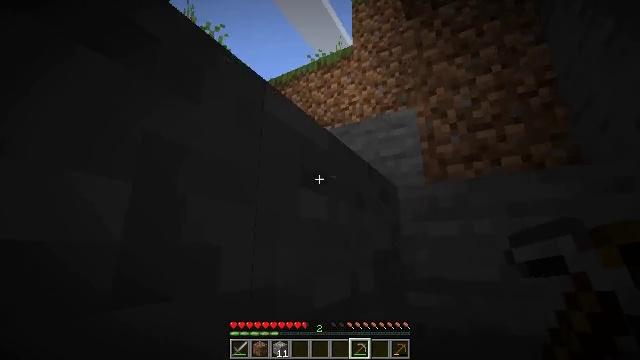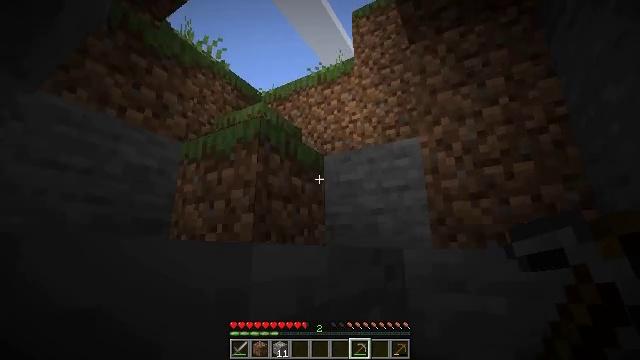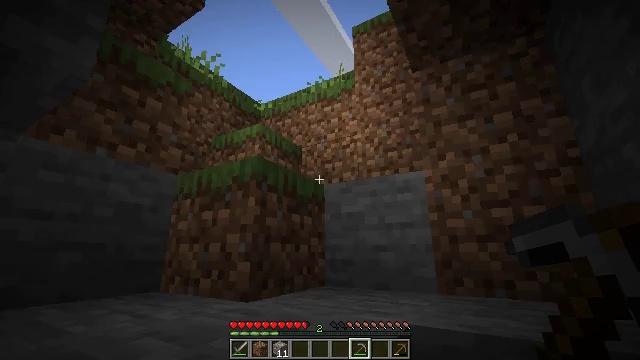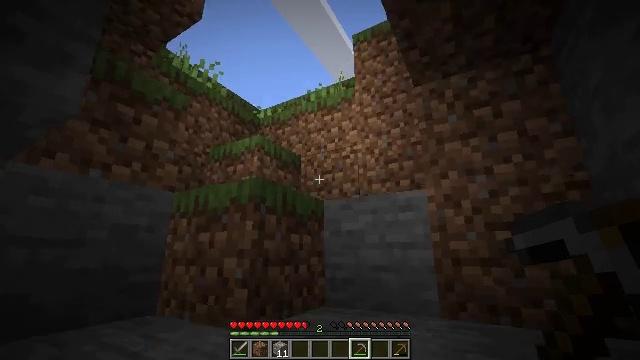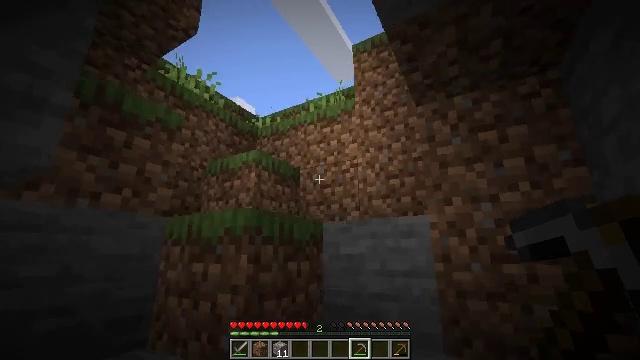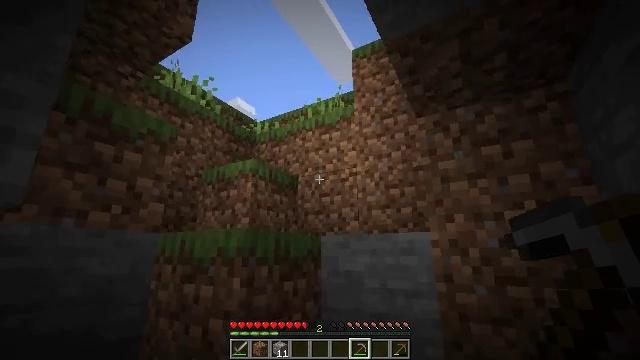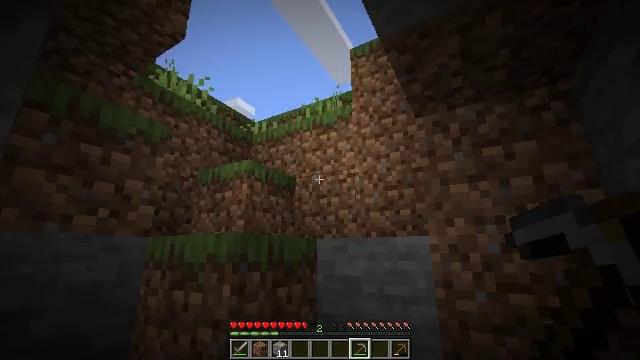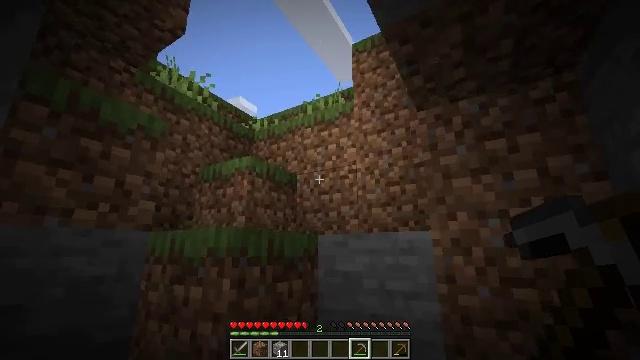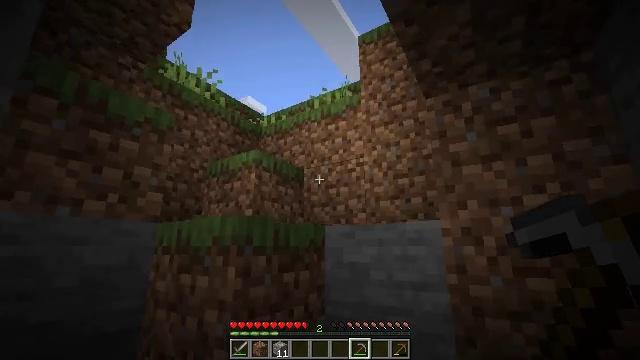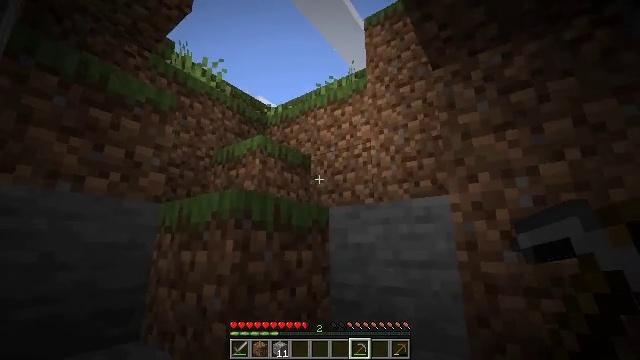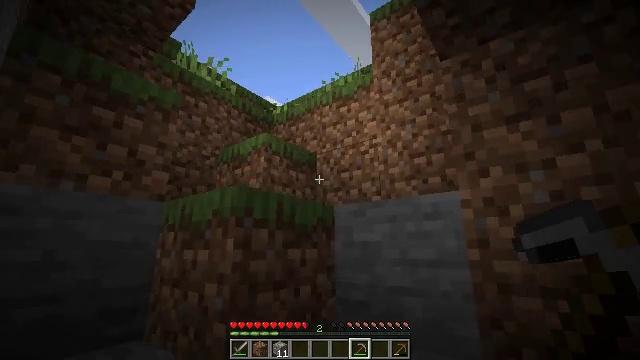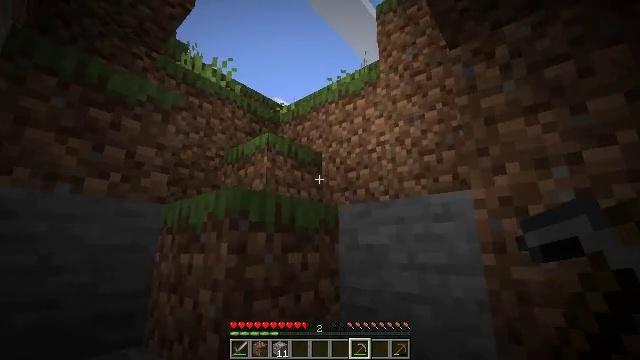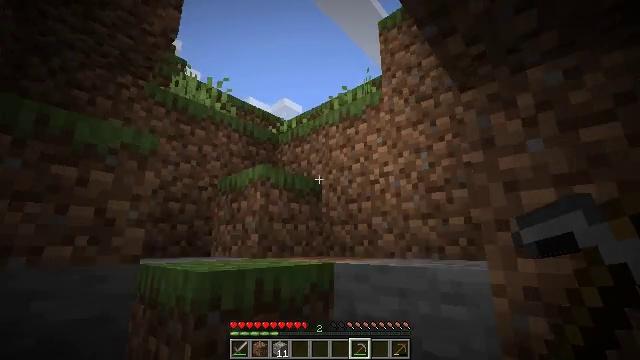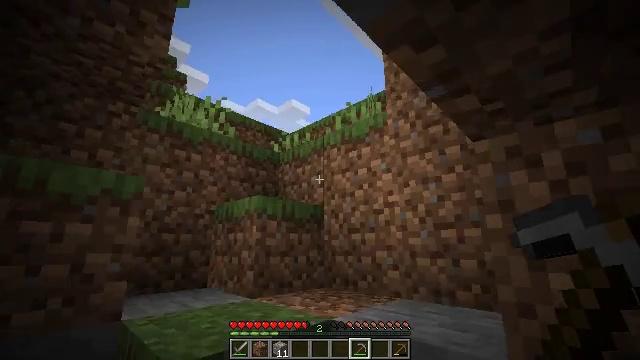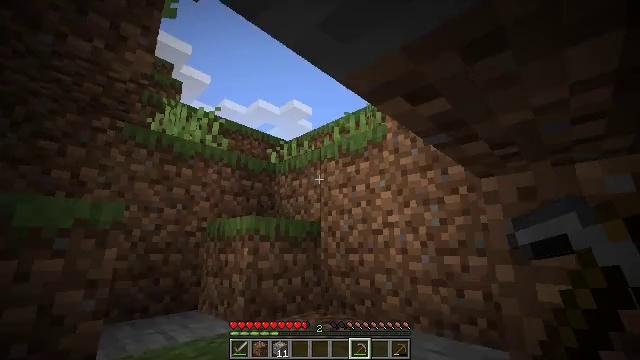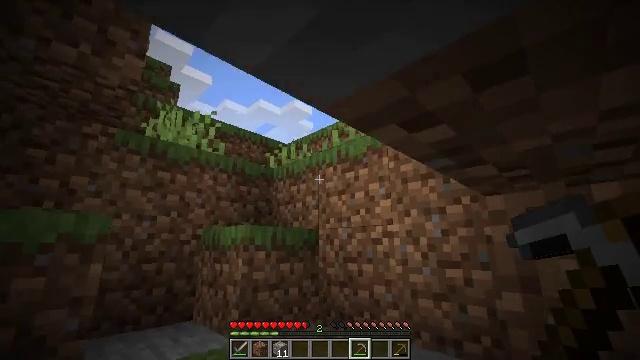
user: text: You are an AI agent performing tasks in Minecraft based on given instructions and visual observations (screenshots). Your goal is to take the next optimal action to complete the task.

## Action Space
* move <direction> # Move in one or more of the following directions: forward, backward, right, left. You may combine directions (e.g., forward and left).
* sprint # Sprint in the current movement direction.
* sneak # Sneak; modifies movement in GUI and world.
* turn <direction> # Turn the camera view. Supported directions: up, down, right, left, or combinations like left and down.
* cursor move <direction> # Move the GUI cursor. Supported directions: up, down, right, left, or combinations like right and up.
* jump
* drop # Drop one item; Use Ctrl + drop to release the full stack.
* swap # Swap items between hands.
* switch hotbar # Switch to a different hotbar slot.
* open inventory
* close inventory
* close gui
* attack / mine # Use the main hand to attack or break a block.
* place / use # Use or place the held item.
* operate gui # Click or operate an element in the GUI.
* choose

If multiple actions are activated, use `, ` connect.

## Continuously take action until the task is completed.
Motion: motion action
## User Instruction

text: Attack the white bed to collect it.
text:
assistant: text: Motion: move forward, jump
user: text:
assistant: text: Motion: move forward, jump
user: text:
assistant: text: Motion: move forward, jump
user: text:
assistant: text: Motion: move forward, jump
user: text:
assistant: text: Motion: move forward, jump
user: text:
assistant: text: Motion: move forward, jump
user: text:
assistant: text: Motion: move forward, jump
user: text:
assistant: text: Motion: move forward, turn left, jump
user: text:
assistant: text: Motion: move forward, turn left, jump
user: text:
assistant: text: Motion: move forward, turn left, jump
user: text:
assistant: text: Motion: move forward, turn left, jump
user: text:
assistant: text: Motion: move forward, turn left, jump
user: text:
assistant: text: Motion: move forward, turn left, jump
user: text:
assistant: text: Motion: move forward, jump
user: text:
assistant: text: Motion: move forward, jump
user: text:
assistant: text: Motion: move forward, jump
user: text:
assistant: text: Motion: move forward, jump
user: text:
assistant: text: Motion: move forward, jump
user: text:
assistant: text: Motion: move forward, jump
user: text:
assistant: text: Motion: move forward, jump
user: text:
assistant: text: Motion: move forward, turn left, jump
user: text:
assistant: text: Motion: move forward, turn left, jump
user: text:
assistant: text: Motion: move forward, turn left, jump
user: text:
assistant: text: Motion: move forward, jump
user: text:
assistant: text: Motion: move forward, jump
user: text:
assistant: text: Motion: move forward, jump
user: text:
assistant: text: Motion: move forward, jump
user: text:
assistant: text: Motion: move forward, jump
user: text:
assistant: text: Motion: move forward, jump
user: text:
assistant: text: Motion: move forward, jump